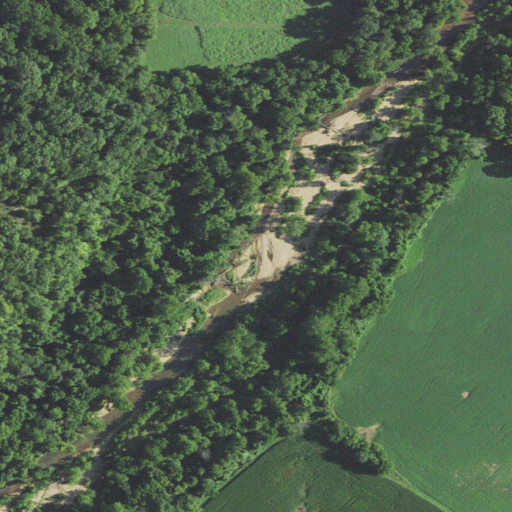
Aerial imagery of valley in Missouri named Turkey Hollow containing deciduous forest, woody wetlands, cultivated crops, pasture, and mixed forest